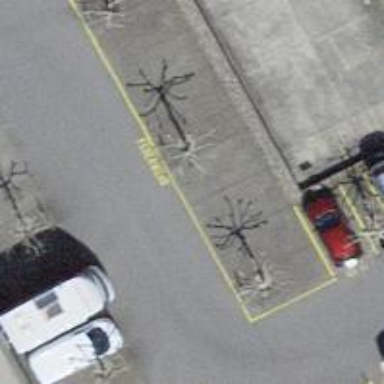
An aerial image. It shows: Car sharing facility.